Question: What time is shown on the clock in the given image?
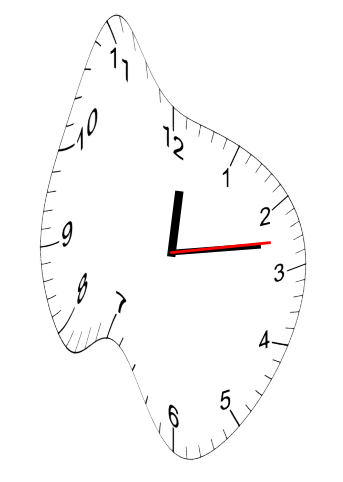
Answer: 12:13:13